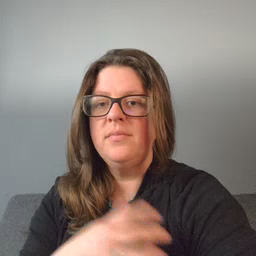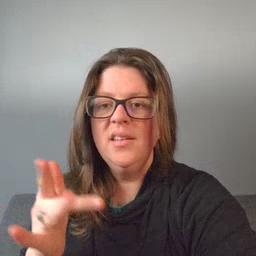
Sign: yucky